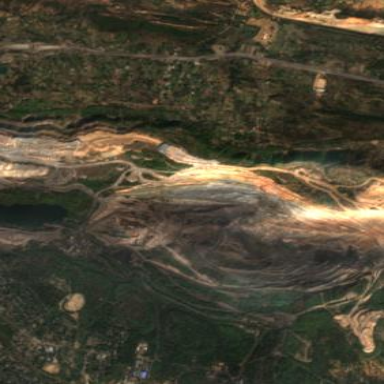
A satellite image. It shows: Quarry area.